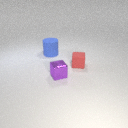
large blue rubber cylinder behind small purple metal cube